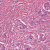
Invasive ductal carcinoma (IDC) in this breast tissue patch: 1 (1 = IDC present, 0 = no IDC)